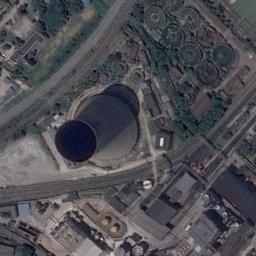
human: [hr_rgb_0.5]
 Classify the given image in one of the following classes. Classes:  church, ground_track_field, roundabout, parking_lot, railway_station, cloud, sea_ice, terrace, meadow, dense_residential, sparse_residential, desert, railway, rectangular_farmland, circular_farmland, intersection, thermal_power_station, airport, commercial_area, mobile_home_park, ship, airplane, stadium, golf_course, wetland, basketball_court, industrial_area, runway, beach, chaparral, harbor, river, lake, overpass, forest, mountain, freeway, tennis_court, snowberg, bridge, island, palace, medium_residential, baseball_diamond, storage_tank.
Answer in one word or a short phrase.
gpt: thermal_power_station